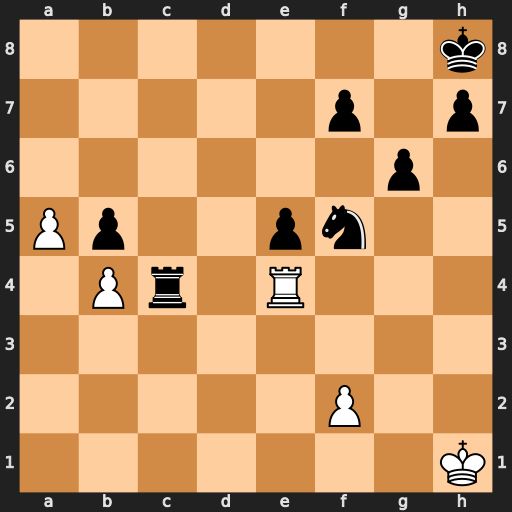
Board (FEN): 7k/5p1p/6p1/Pp2pn2/1Pr1R3/8/5P2/7K
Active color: w
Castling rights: -
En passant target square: -
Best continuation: Rxc4 bxc4 a6 Kg7 a7